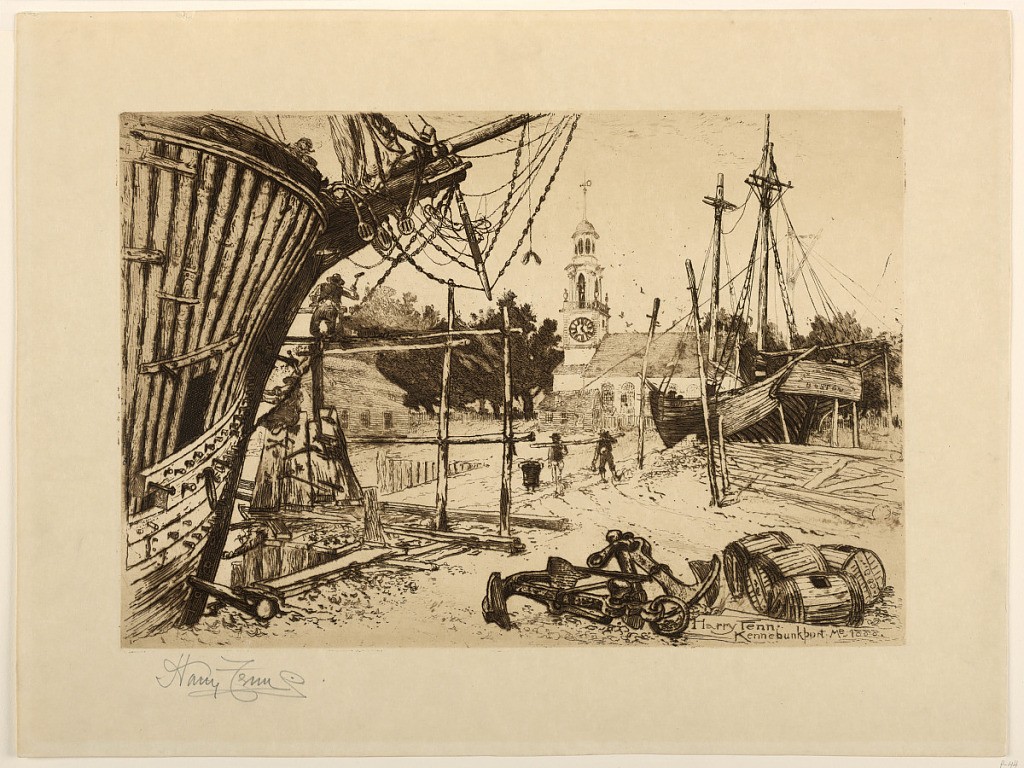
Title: Wharf, Kennebunkport, Maine
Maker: Harry Fenn, American, 1845–1911
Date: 1888
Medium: Etching with dark brown ink on cream wove paper
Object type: Print
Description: Fishing boats tied up at the wharf; in the background, the church of Kennebunkport.